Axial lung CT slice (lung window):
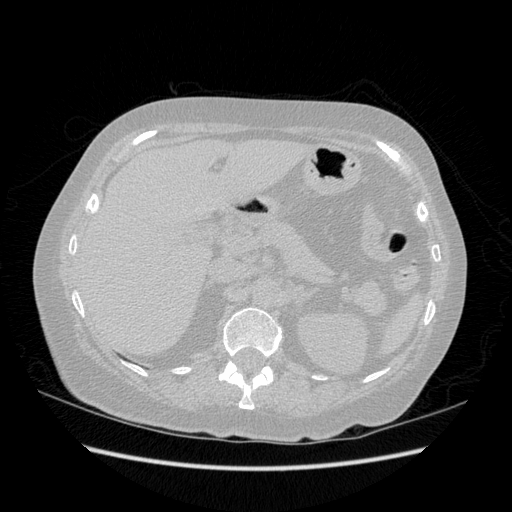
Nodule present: no